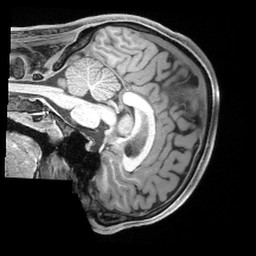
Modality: T1w
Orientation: sagittal
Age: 20
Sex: male
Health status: healthy
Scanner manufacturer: siemens
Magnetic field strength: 3 T
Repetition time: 2.4 s
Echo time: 0.00194 s